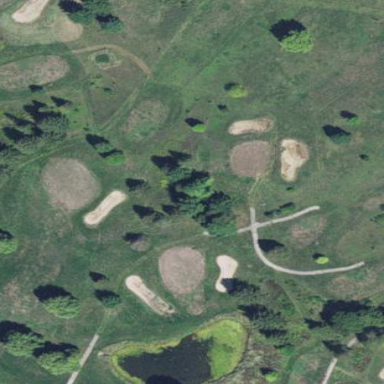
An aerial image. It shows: Area of rough grass used for golf.